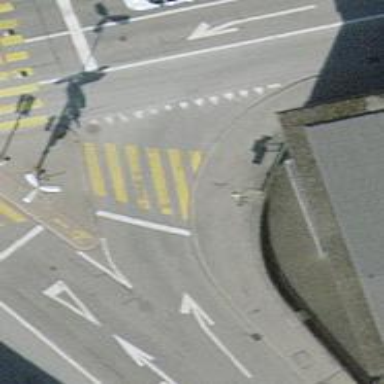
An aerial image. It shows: Crossing with traffic signals.